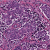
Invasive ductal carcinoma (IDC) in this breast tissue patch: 1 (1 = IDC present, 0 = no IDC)